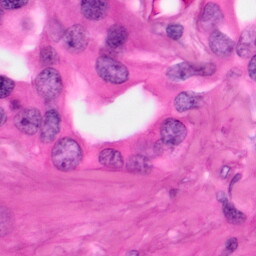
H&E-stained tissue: Pancreatic